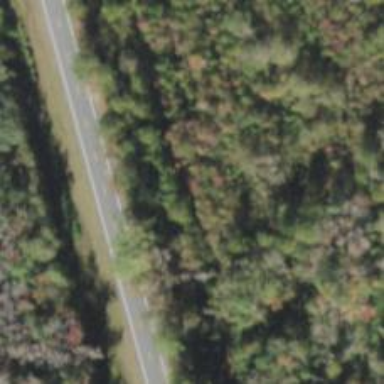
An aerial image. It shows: Abandoned road.